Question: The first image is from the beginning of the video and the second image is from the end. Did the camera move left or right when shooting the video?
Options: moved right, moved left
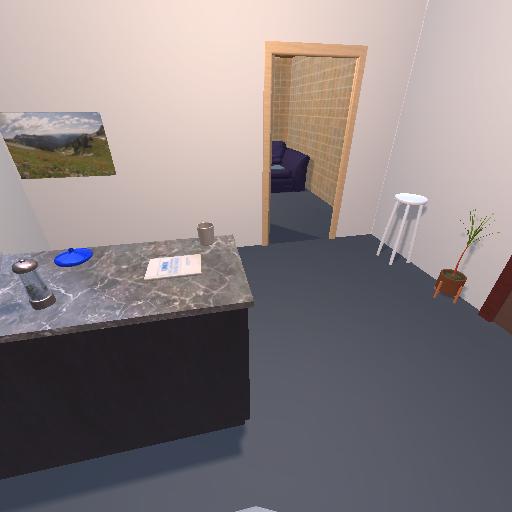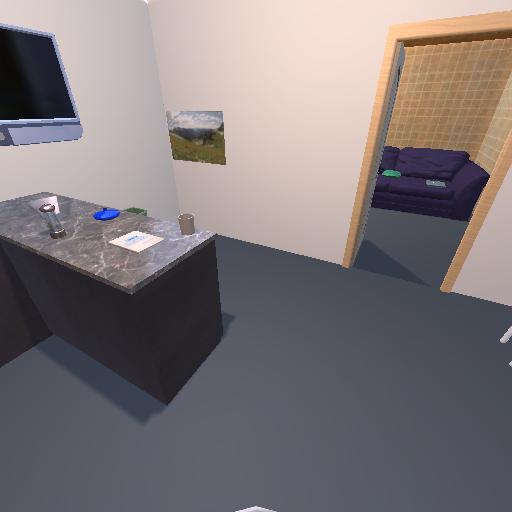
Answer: moved right